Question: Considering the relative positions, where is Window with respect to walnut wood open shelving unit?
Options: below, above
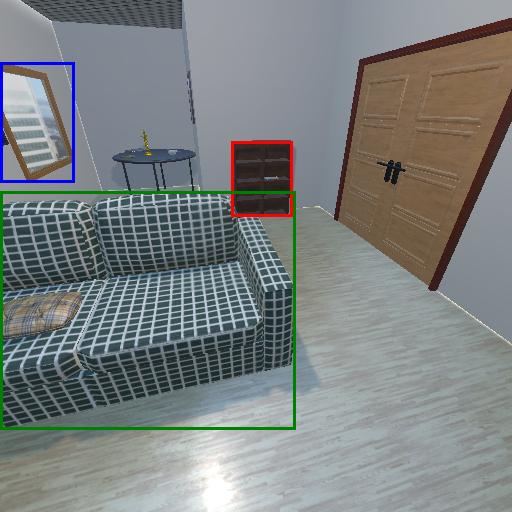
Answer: below